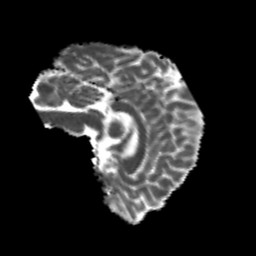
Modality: MD
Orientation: sagittal
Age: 24
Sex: female
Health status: healthy
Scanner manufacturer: philips
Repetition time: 7.393 s
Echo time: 0.08599 s